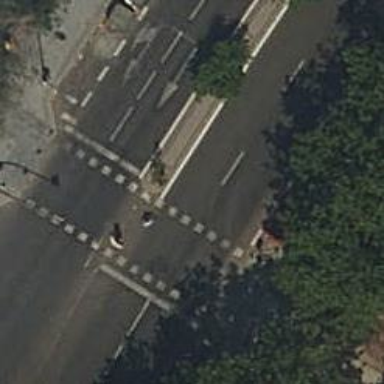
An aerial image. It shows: Traffic signals at road crossing.